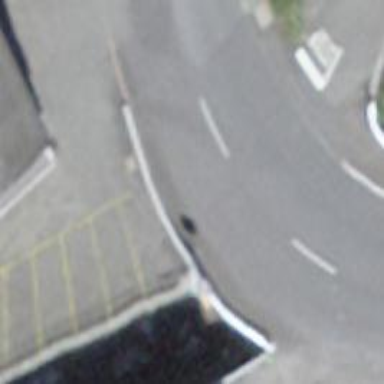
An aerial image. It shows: Asphalt road on secondary bridge.